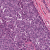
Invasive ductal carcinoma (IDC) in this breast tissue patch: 0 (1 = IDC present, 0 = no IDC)